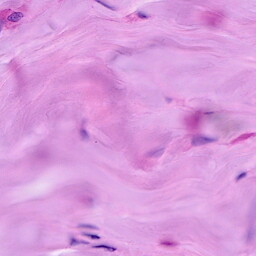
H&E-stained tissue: Breast